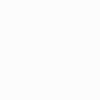
Label: dusty